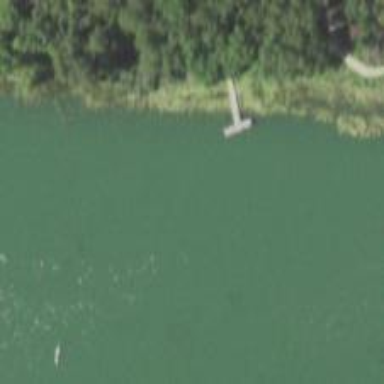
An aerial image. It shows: Bridge supported by piers.